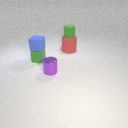
small blue rubber cube above small green rubber cube